RGB frame:
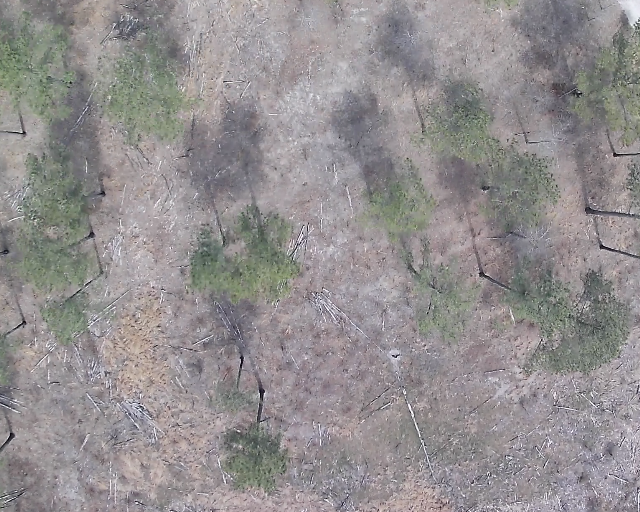
Thermal frame:
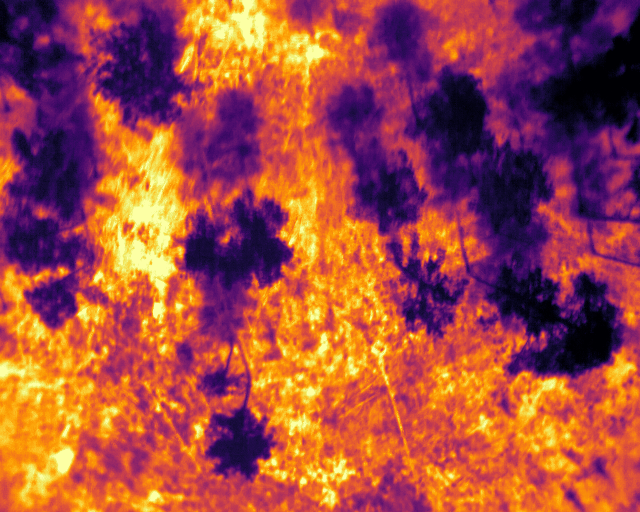
Captured: 2026-02-26 02:27:48
Pixels at or above 80 °C: 0 (fraction of frame: 0)